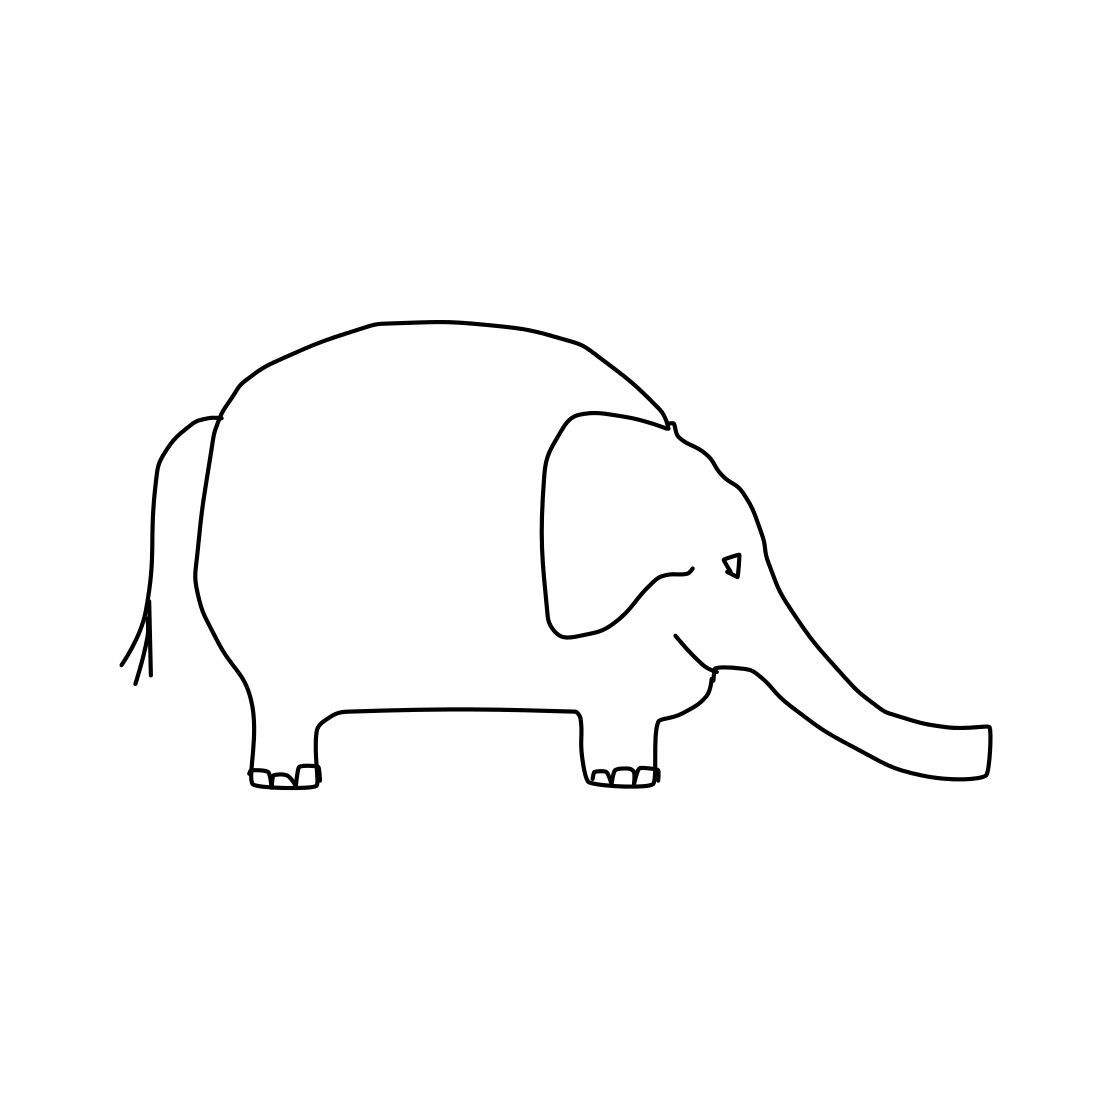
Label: elephant